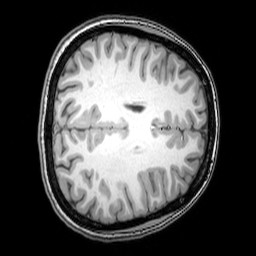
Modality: T1w
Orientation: axial
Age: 22
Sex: female
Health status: healthy
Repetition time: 0.081 s
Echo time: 0.037 s